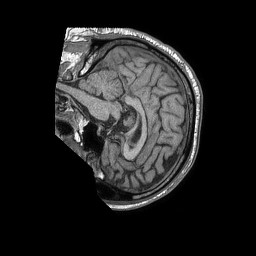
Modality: T1w
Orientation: sagittal
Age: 69
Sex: male
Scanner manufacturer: philips
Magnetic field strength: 1.5 T
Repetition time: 0.007821 s
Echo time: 0.003575 s